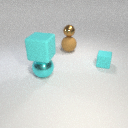
large cyan rubber cube above large cyan metal sphere